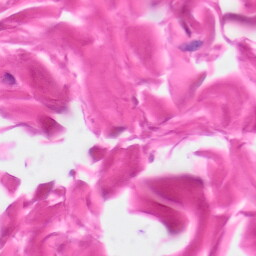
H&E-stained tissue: Skin